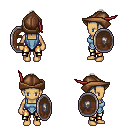
a pixel art fantasy rpg character, female body template, human, tanned skin, blue vest, gold greaves, gray long topknot hairstyle, leather cap, shield, four views (front, back, left, right), 2x2 character sprite sheet, small pixel art, hard edges, no anti-aliasing